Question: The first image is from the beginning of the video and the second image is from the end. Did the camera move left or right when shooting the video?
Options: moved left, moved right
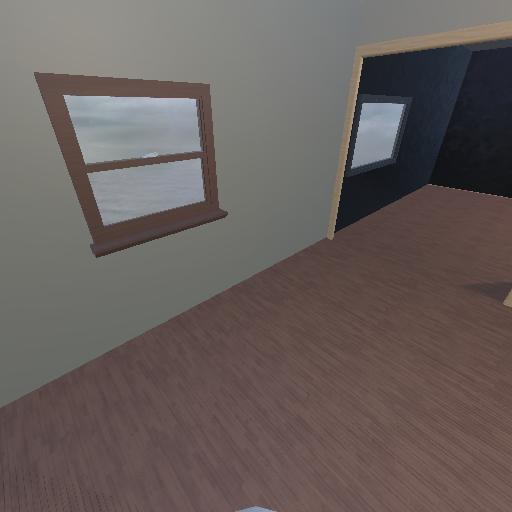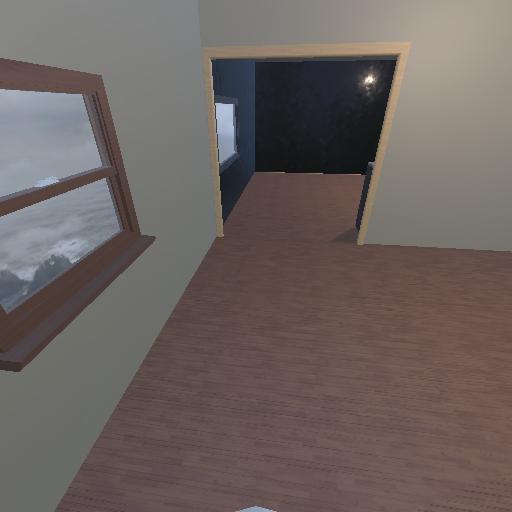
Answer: moved left